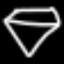
Label: diamond